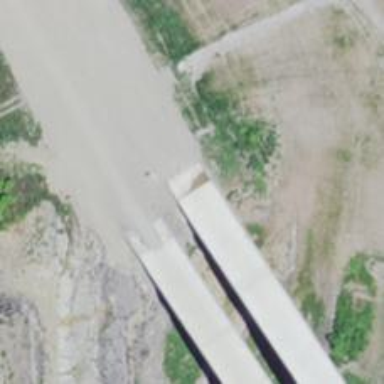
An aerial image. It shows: Bridge over expressway.